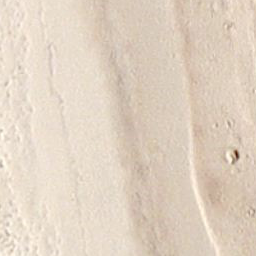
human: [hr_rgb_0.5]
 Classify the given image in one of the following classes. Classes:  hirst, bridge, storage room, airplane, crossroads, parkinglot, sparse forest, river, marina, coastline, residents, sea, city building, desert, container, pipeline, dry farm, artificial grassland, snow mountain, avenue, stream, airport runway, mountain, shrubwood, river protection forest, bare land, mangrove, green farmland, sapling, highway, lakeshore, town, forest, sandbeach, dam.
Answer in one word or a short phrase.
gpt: sandbeach